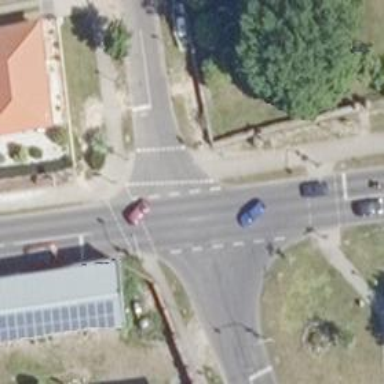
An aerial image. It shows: Crossing with traffic signals.